Field crop: maize
Growth stage: 2
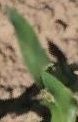
Species: maize